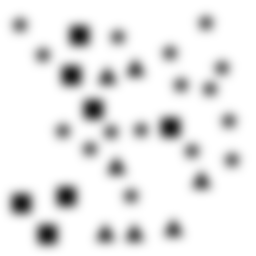
Squares: 7
Triangles: 7
Stars: 16
Total shapes: 30